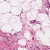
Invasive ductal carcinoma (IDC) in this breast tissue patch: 0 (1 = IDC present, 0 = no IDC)